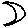
Label: moon